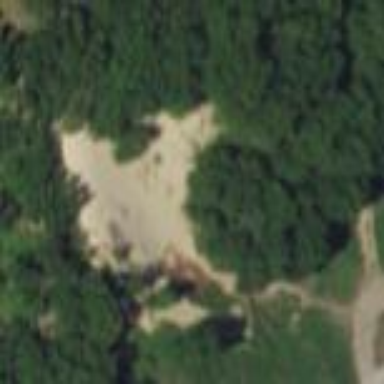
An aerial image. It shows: Sandy area in nature.